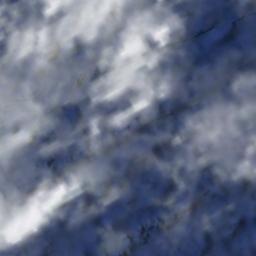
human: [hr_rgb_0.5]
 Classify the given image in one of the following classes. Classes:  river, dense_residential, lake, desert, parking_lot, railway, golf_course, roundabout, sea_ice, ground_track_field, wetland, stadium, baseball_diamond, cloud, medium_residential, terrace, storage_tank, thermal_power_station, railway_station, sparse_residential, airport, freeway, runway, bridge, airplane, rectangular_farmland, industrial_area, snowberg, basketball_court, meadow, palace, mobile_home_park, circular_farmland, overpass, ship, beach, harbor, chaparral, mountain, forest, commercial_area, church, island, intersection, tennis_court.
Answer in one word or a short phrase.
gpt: cloud